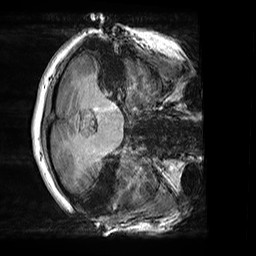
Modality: T1w
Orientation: axial
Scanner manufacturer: siemens
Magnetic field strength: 3 T
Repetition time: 2.5 s
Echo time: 0.00299 s